Question: Is there a way to count total number of checkbox present?
this is html source code generating by page..
'''
<tr>
<td>
<span style="padding-left:15px;">
<input id="ctl00_ContentPlaceHolder1_Control1_stCat_8" type="checkbox" name="ctl00$ContentPlaceHolder1$AddControl1$cat$lstCat$8"/>
<label for="ctl00_ContentPlaceHolder1_AddControl1_lstCat_8">Item 1</label>
</span>
</td>
</tr>
<tr>
<td>
<span style="padding-left:15px;">
<input id="ctl00_ContentPlaceHolder1_Control1_stCat_9" type="checkbox" name="ctl00$ContentPlaceHolder1$AddControl1$cat$lstCat$8"/>
<label for="ctl00_ContentPlaceHolder1_AddControl1_lstCat_9">Item 2</label>
</span>
</td>
</tr>
<tr>
<td>
<span style="padding-left:15px;">
<input id="ctl00_ContentPlaceHolder1_Control1_stCat_10" type="checkbox" name="ctl00$ContentPlaceHolder1$AddControl1$cat$lstCat$8"/>
<label for="ctl00_ContentPlaceHolder1_AddControl1_lstCat_10">Item 3</label>
</span>
</td>
</tr>
'''

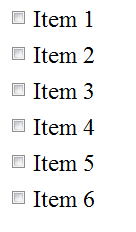
Answer: This (or something similar to it) should work.
'''
// WARNING: Untested code. Locator syntax may be
// slightly incorrect.
// Using C#, but other languages are similar.
// Assume driver is a valid IWebDriver instance.
ReadOnlyCollection<IWebElement> checkboxes = driver.FindElements(By.CssSelector("input[type='checkbox']"));
Console.WriteLine(checkboxes.Count);
'''